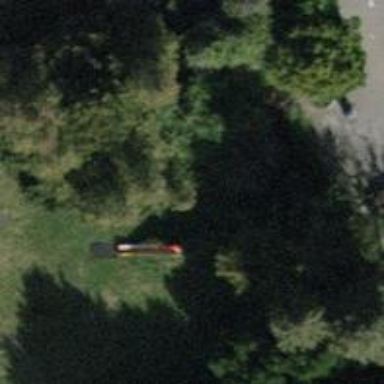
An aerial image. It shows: Playground featuring slide.